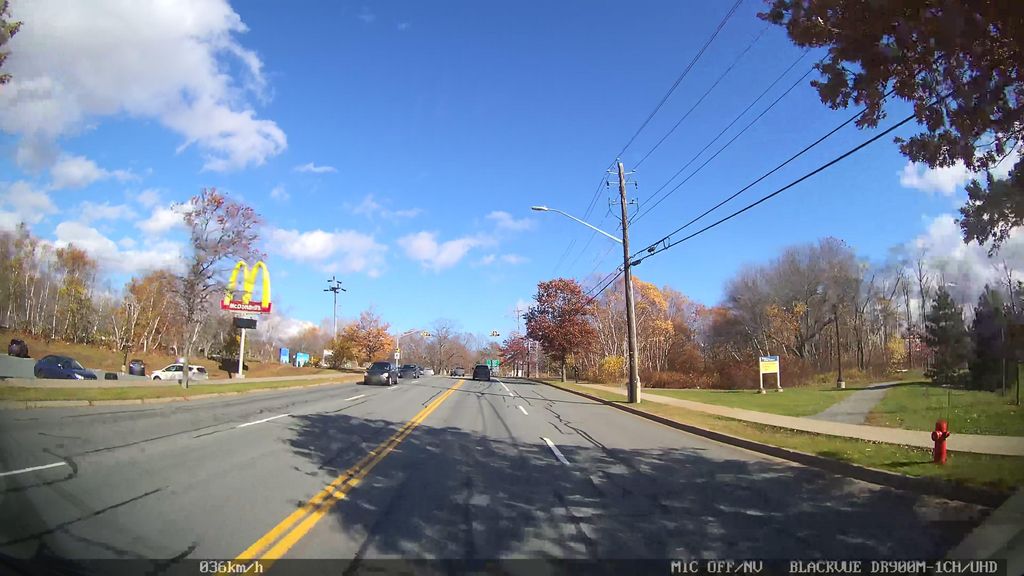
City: halifax